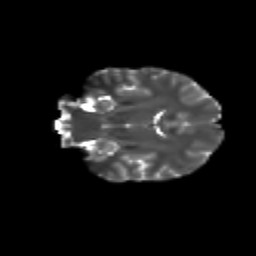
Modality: T2w
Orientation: coronal
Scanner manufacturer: siemens
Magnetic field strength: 3 T
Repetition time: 9.2 s
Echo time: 0.084 s